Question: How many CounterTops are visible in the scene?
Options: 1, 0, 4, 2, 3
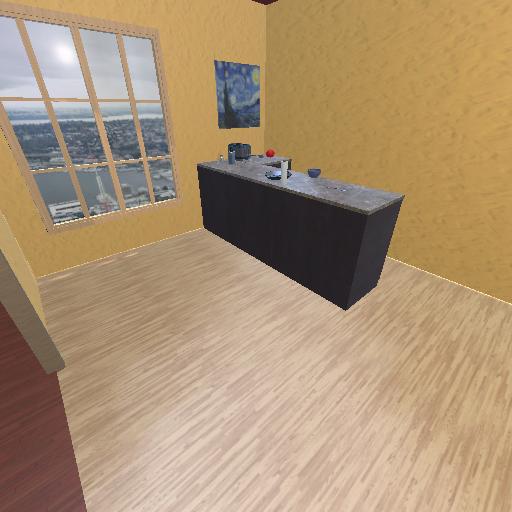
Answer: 1